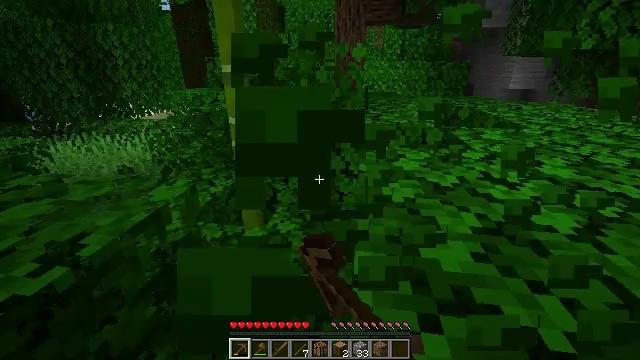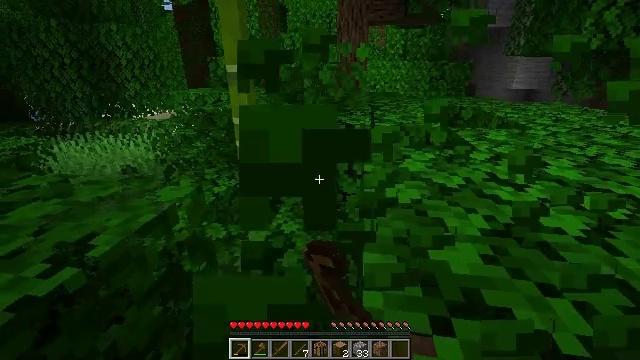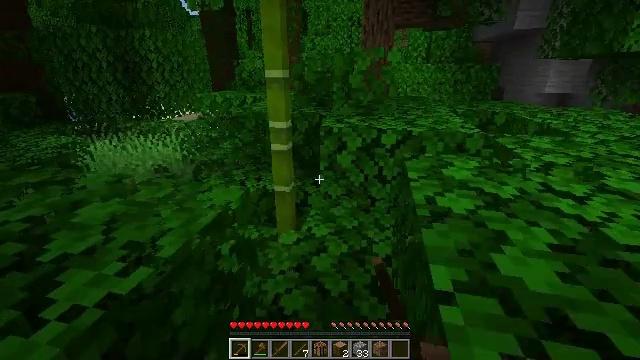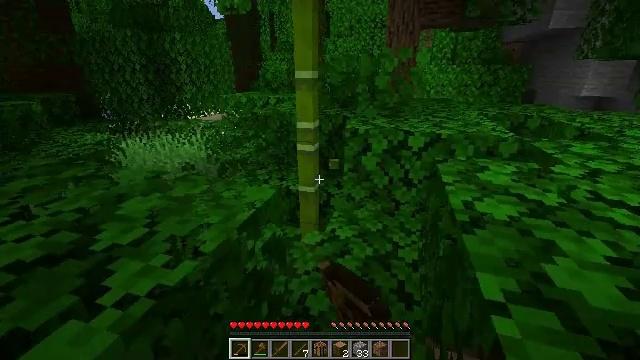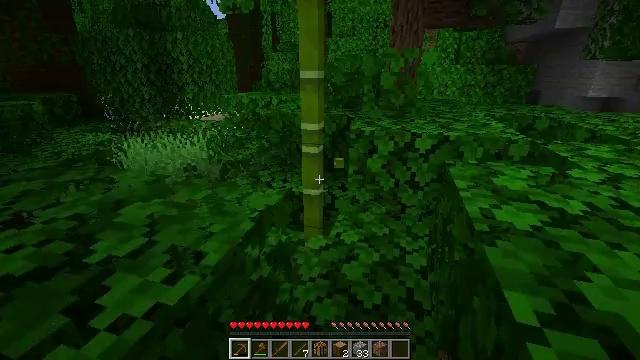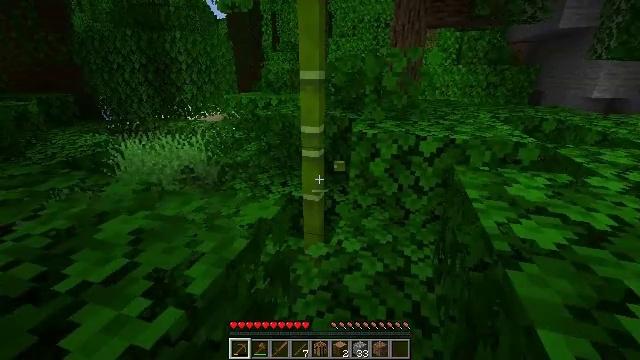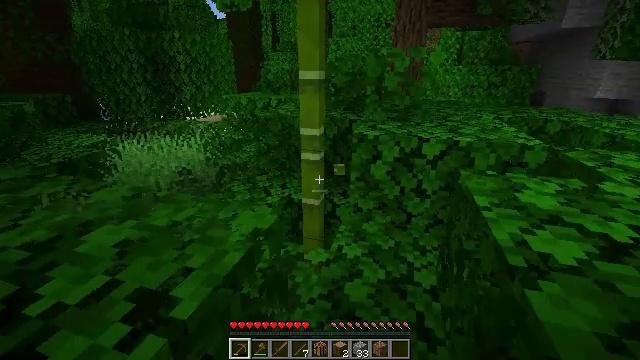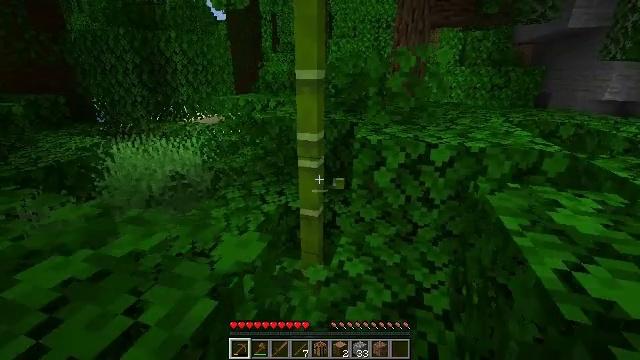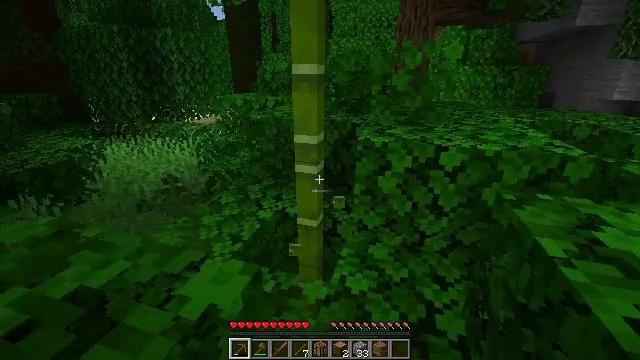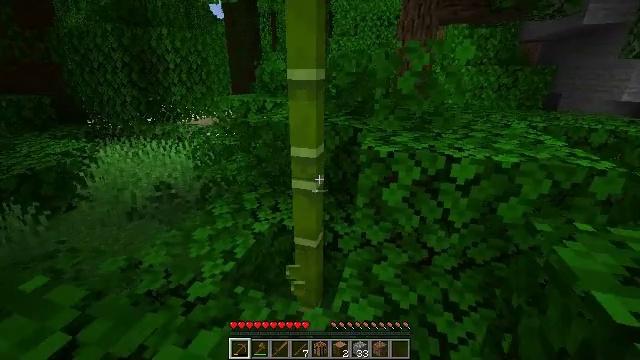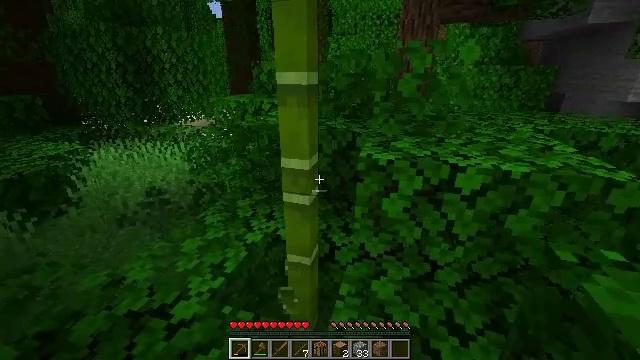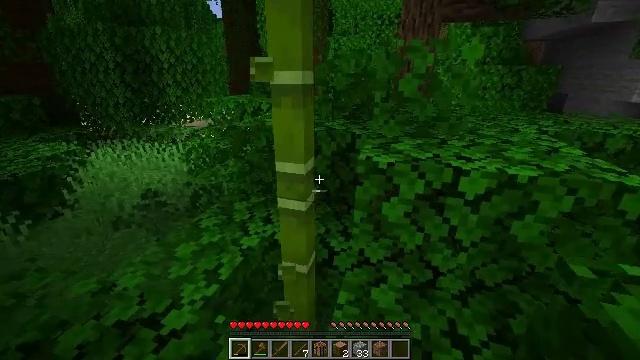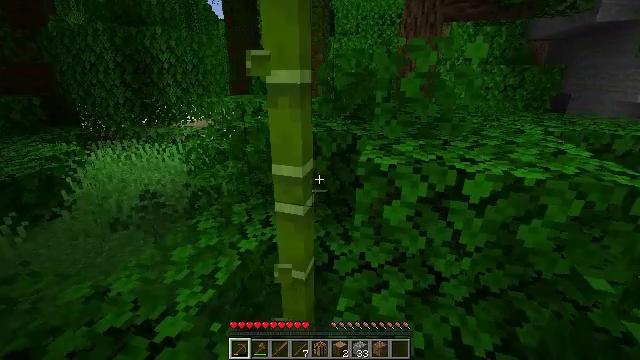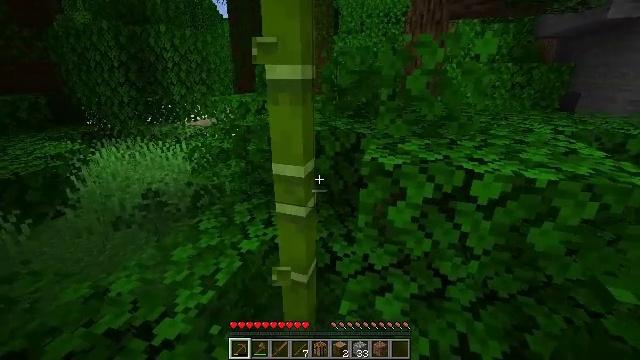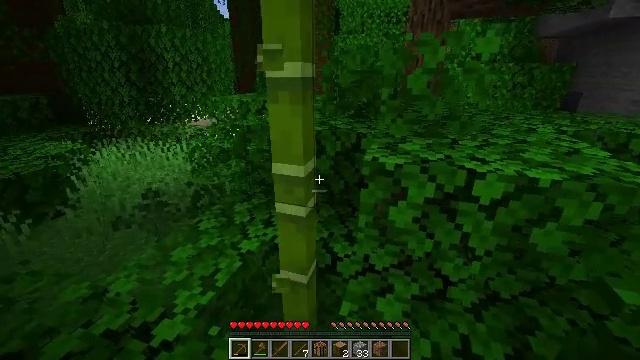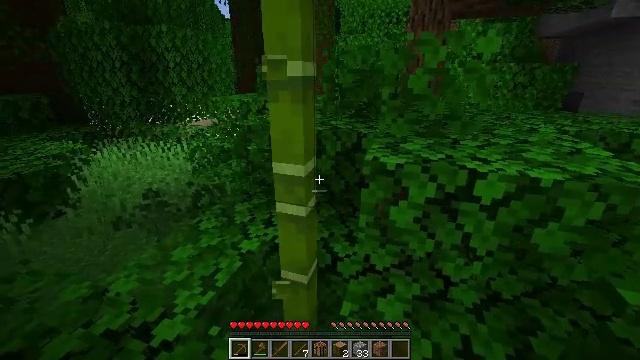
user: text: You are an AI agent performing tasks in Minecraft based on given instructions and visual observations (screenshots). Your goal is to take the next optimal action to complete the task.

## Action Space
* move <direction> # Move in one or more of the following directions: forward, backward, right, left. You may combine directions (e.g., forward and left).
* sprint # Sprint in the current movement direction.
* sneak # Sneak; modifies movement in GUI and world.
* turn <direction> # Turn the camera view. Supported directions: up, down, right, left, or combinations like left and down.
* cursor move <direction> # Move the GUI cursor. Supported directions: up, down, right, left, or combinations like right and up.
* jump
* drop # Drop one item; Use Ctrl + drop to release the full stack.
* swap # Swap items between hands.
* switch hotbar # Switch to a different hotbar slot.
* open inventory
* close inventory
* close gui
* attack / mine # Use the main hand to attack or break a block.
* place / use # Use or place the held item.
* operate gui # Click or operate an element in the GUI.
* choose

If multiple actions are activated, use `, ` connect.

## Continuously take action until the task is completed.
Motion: motion action
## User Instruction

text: Break the bamboo stalk.
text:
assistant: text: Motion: move left, attack / mine
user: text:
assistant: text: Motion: turn left, attack / mine
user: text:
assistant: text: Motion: turn left, attack / mine
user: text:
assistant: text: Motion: move forward
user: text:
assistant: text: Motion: move forward
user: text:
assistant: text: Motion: move forward
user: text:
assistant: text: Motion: move forward
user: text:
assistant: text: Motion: move forward, attack / mine
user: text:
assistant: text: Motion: move forward, attack / mine
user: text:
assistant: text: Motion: move forward, attack / mine
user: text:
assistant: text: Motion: attack / mine
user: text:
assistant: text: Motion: no_op
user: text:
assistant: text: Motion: no_op
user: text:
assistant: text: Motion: no_op
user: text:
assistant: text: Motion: no_op
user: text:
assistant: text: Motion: no_op
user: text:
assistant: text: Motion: turn left
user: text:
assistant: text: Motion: turn left
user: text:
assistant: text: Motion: no_op
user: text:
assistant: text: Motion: turn left and up
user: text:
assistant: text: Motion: turn left and up
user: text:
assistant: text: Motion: turn left and up
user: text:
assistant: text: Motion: move right, turn left and up
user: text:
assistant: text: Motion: move right, turn left and up
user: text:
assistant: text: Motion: move right, turn left and up
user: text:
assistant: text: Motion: move right
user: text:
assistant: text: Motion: move right
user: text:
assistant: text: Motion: move right, turn left and down
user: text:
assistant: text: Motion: move right, turn left and down
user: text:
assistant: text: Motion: turn left and down